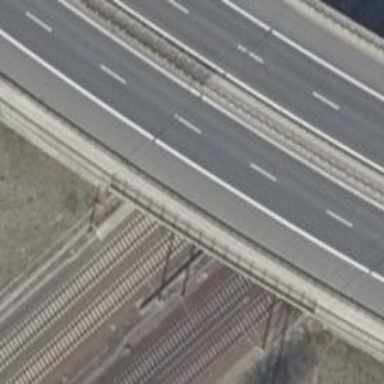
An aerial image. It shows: Concrete path bridge.